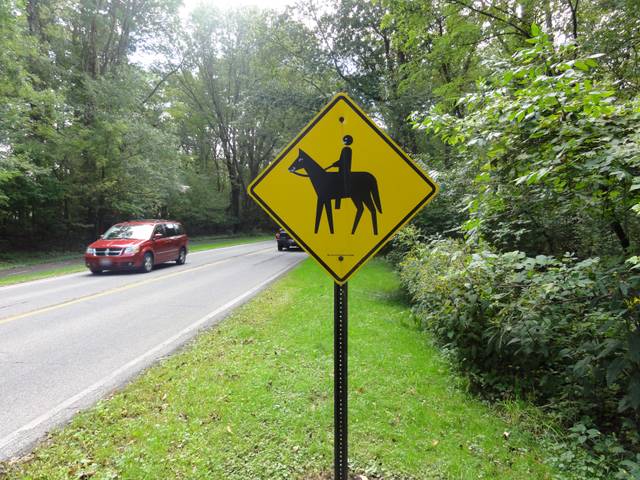
Region: United States
Coordinates: 41.364, -81.854